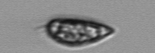
Label: Prorocentrum_triestinum